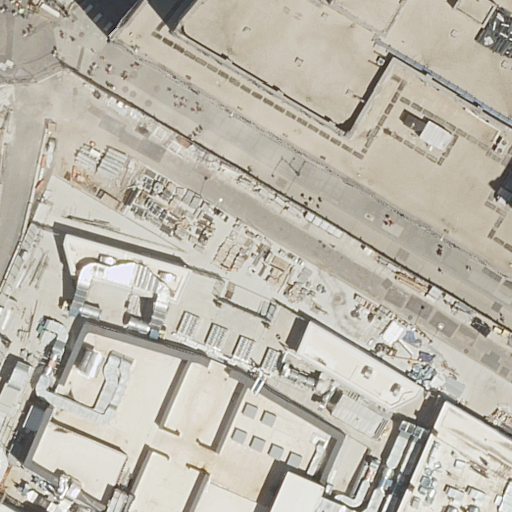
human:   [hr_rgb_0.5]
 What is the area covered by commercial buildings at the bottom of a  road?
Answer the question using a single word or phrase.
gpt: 0m2

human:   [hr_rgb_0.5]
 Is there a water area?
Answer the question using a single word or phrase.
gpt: no

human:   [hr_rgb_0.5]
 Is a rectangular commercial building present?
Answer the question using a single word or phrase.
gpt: no

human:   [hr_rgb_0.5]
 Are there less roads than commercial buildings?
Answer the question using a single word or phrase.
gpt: no

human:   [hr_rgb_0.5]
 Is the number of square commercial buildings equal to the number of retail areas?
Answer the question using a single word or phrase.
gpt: no

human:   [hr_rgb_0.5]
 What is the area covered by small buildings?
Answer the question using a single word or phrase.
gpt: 0m2

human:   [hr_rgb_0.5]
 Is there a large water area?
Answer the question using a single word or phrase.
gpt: no

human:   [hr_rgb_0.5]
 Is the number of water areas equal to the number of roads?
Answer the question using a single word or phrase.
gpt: no

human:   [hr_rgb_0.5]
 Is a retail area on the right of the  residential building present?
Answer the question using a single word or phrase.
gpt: no

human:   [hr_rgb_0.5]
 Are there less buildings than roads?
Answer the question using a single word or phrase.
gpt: yes

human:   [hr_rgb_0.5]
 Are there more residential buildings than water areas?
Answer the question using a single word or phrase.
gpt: yes

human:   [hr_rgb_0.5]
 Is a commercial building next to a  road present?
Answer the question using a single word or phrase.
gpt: no

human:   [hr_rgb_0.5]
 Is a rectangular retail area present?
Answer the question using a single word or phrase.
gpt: yes

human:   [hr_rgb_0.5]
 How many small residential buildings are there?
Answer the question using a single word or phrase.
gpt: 0

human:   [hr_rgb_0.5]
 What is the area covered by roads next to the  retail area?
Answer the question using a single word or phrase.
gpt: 0m2

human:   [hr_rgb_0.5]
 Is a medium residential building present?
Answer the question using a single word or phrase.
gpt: no

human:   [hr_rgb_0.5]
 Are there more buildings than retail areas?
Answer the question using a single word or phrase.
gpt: yes

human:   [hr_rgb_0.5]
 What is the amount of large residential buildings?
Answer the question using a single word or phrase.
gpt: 1

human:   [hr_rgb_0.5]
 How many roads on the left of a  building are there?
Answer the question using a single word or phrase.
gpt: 2

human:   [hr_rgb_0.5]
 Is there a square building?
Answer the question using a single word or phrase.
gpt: no

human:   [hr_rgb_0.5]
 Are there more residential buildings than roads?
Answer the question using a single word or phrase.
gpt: no

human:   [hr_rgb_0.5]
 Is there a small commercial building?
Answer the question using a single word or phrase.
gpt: no

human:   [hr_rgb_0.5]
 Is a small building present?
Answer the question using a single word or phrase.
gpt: no

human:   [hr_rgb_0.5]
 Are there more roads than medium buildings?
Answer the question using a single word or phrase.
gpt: yes

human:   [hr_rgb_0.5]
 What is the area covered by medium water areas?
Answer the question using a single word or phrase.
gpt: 0m2

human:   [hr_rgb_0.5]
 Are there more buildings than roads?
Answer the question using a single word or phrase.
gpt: no

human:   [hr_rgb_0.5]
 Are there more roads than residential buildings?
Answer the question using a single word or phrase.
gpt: yes

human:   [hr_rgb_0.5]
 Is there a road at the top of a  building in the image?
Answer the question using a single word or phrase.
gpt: yes

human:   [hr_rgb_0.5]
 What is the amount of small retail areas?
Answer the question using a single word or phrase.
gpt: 1

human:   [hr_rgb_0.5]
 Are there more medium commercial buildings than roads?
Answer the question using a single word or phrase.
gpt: no

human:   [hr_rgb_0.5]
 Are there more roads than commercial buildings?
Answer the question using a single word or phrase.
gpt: yes

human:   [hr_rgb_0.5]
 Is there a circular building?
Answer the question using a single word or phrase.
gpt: no

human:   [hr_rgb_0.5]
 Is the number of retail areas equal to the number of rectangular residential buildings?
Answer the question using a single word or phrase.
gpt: yes

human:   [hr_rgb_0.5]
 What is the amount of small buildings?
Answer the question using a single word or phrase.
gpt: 0

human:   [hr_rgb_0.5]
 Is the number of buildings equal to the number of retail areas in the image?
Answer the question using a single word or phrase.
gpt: no

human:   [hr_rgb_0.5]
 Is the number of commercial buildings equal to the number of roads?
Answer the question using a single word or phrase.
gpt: no